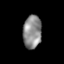
Tissue: lung
Cell type: Epithelial cells
Senescence score: 0.1937
Nuclear area (px): 598
Mean DAPI intensity: 139.318